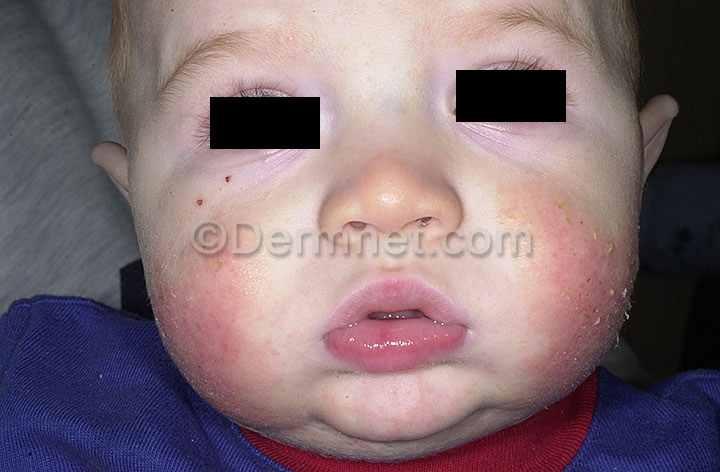
Disease: Atopic Dermatitis Photos